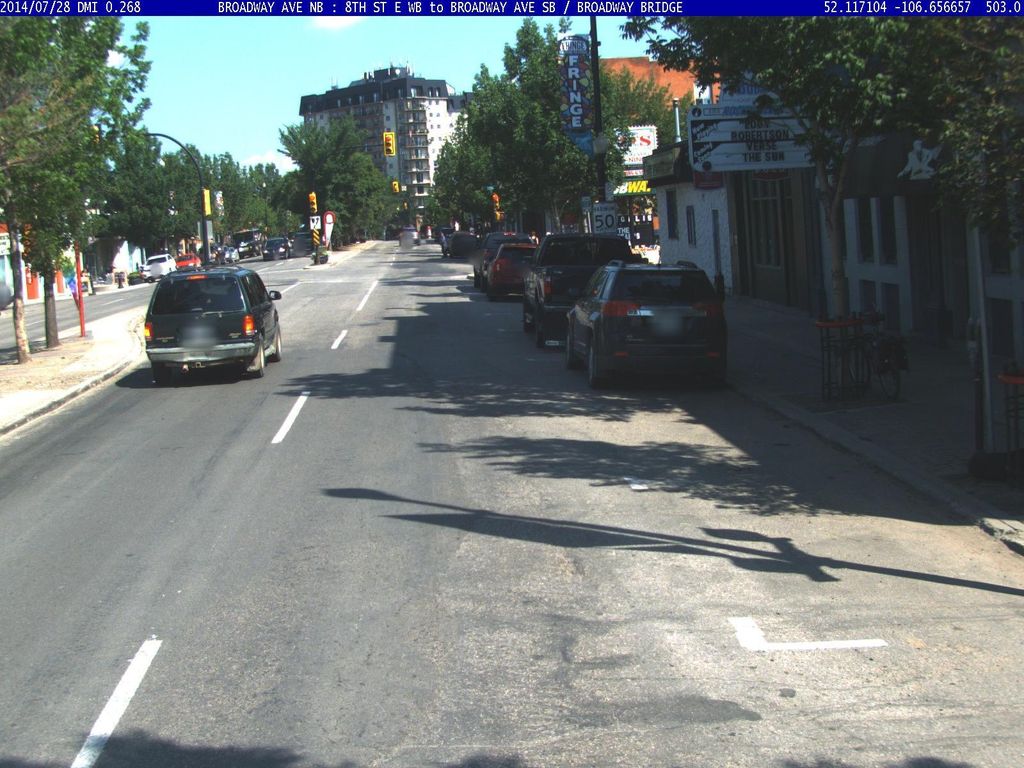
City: saskatoon